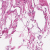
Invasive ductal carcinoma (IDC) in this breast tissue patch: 0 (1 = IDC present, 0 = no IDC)